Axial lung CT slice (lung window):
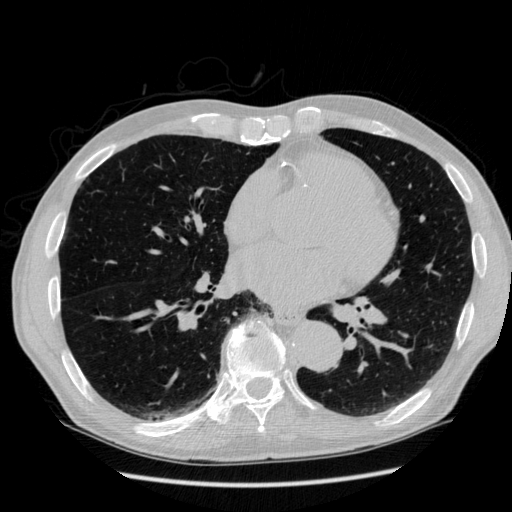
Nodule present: no